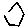
Label: hexagon